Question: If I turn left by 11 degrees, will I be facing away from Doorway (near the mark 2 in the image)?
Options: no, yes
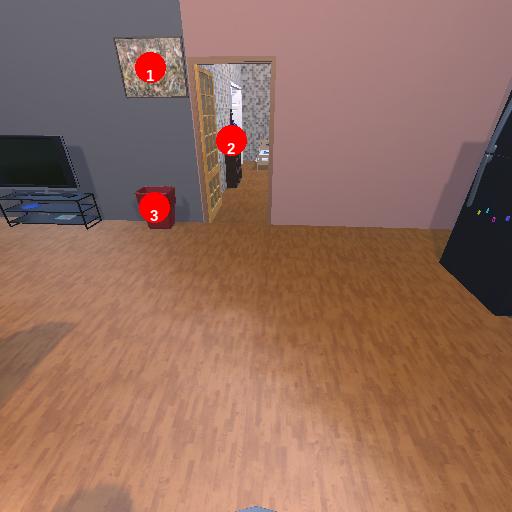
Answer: no